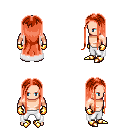
a pixel art fantasy rpg character, male body template, human, light skin, white cape, white pants, red extra-long hairstyle, gold gloves, gold boots, four views (front, back, left, right), 2x2 character sprite sheet, small pixel art, hard edges, no anti-aliasing